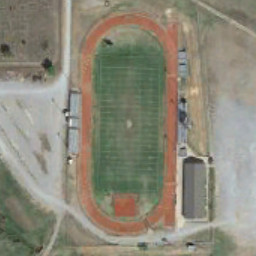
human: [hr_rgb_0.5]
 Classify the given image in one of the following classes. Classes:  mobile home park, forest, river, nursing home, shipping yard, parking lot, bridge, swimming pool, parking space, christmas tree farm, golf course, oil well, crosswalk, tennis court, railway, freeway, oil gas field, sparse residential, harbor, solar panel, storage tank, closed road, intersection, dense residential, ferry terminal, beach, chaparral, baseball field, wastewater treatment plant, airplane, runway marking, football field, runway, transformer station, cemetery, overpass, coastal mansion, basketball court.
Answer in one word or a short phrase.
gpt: football field